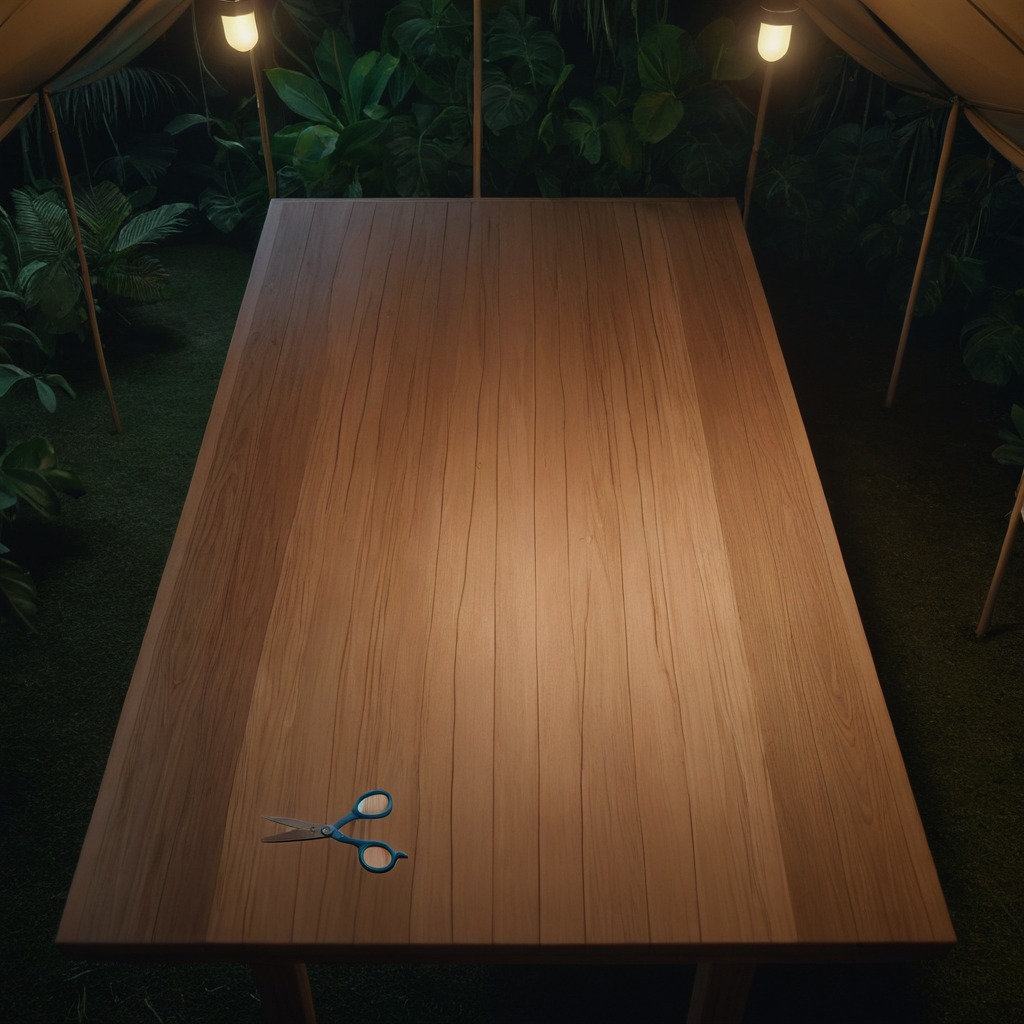
A scissor lying on the wooden table.